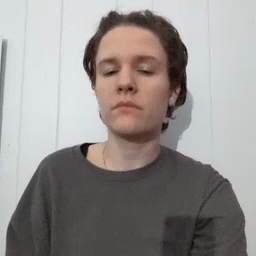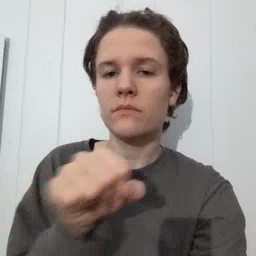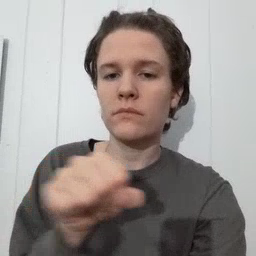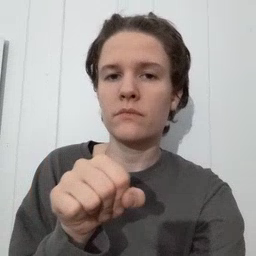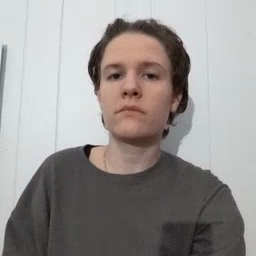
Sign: shoe